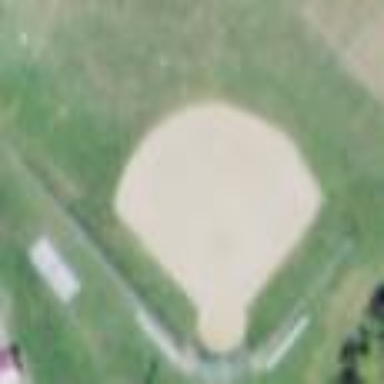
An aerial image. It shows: Baseball pitch for leisure land activities.